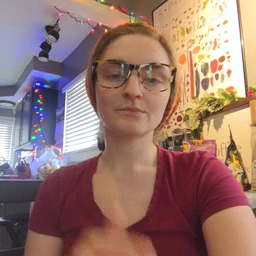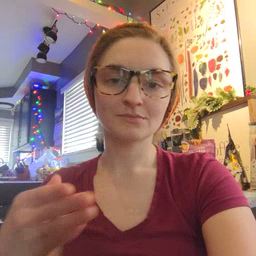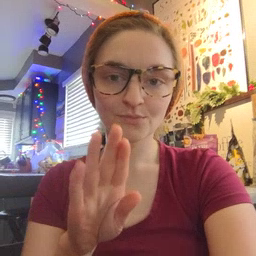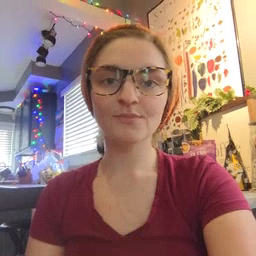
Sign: close